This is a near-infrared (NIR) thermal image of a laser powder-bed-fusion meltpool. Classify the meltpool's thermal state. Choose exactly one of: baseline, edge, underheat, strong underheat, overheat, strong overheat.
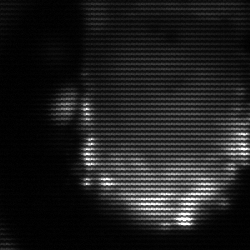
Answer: baseline